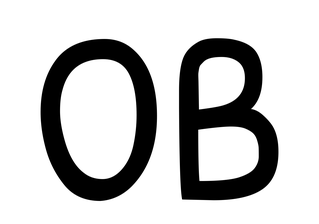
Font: PatrickHand-Regular